The plot shows one second of acceleration measured on a rotor kit. Determine the machine's mechanical condition. Answer with exactly one of: normal, misalignment, unbalance, looseness.
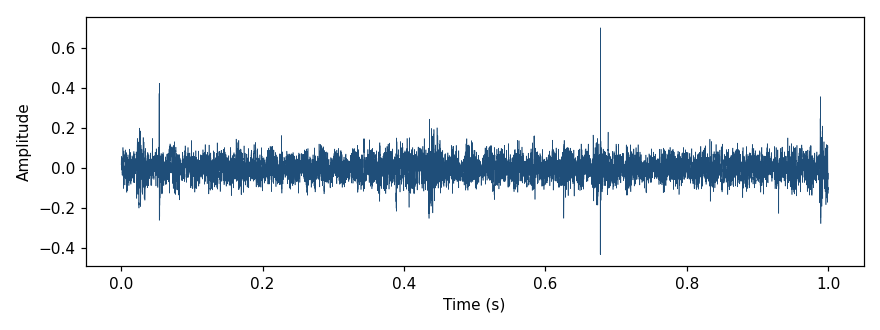
Answer: misalignment